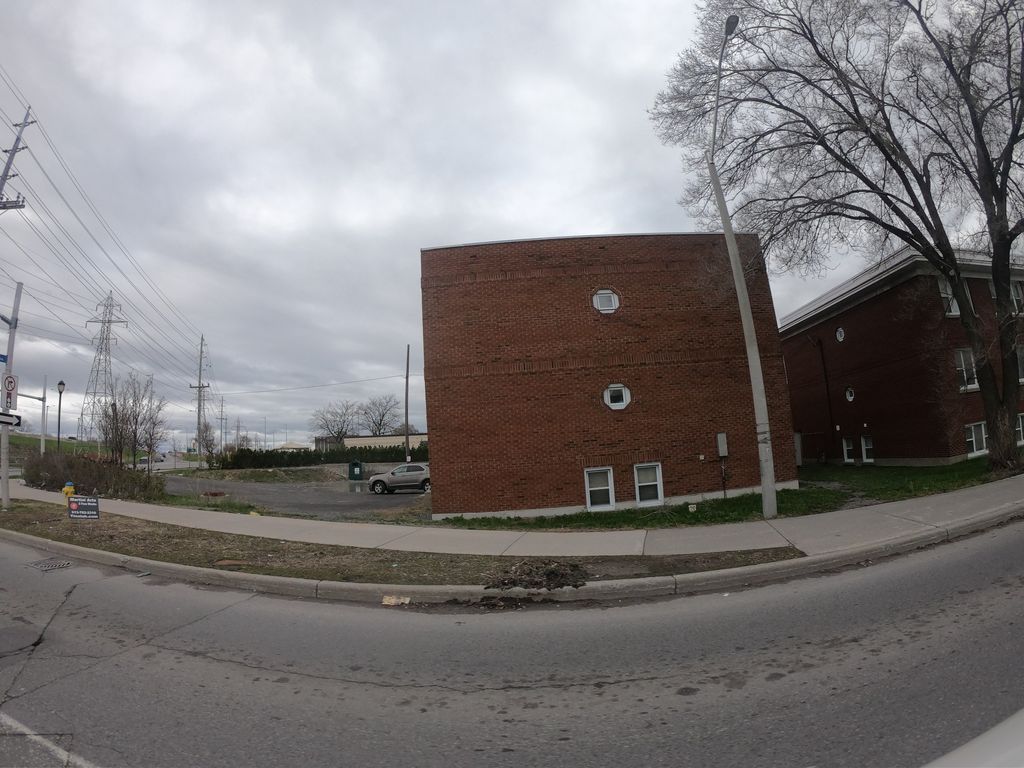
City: ottawa-gatineau